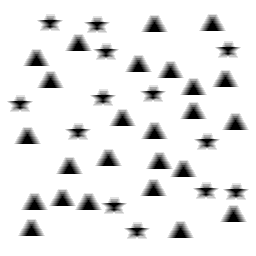
Squares: 0
Triangles: 25
Stars: 13
Total shapes: 38